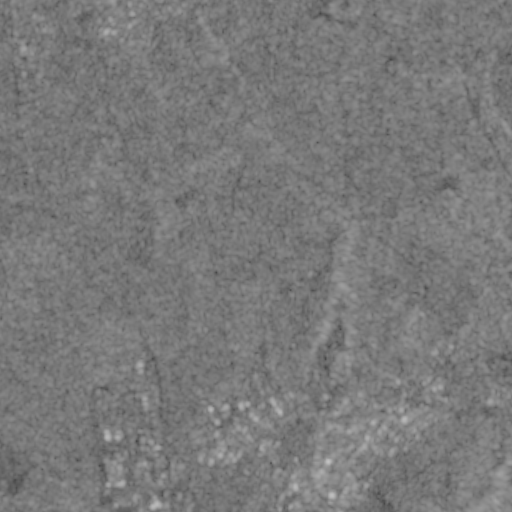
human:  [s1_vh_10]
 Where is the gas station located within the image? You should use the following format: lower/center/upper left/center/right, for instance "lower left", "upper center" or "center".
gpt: The gas station is located in the lower center of the image.
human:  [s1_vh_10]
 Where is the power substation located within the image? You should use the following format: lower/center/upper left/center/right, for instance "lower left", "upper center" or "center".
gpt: The power substation is located in the lower of the image.
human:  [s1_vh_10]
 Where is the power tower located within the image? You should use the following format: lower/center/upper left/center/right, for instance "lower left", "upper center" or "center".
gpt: The power tower is located in the lower left of the image.
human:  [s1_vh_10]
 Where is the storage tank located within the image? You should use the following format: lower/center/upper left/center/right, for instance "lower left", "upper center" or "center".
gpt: The storage tank is located in the lower left of the image.
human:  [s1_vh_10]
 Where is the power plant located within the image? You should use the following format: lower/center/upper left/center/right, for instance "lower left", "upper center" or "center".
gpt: There is no power plant in the image.

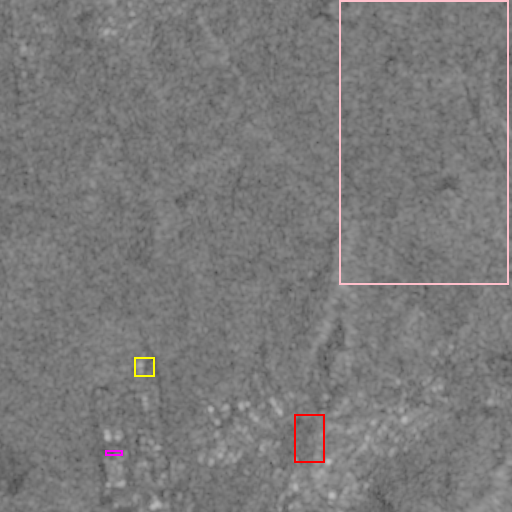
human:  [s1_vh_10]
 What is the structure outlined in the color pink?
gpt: The structure outlined in pink is a crop field.
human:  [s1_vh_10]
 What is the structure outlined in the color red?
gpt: The structure outlined in red is a park.
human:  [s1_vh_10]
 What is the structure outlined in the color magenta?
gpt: The structure outlined in magenta is a parking lot.
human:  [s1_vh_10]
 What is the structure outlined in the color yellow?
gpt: The structure outlined in yellow is a power substation.
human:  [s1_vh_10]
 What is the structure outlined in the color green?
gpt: There is no green outline.